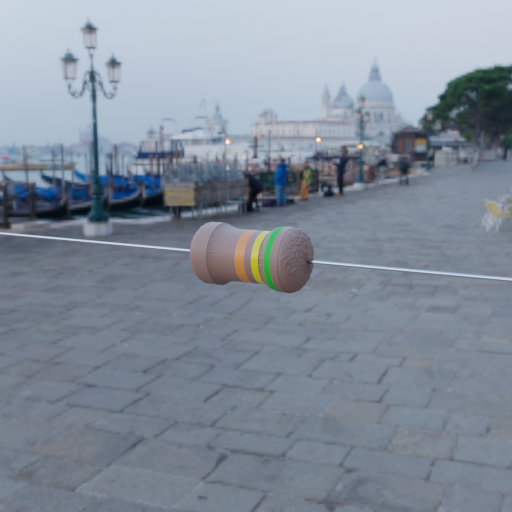
Resistor colour bands (in order): orange, yellow, green